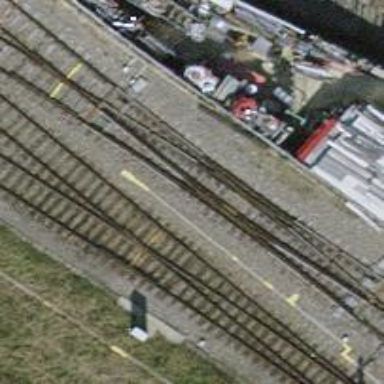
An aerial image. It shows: Single-track railway yard.